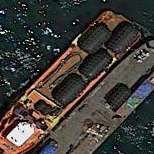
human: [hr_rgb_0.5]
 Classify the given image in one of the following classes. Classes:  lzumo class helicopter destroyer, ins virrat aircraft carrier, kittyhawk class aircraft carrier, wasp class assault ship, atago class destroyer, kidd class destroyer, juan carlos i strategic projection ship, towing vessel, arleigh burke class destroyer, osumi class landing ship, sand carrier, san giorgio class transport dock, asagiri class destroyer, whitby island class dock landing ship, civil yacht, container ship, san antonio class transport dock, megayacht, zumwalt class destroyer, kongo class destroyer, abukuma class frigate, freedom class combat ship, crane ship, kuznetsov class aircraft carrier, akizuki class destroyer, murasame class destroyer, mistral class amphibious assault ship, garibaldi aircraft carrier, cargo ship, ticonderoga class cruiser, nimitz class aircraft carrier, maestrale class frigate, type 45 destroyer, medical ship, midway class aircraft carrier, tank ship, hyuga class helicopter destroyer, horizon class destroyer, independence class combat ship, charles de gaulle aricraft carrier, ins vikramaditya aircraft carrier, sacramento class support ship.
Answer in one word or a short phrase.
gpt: Cargo ship